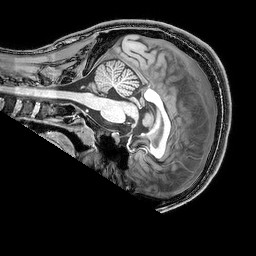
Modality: T1w
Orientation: sagittal
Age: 22
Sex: male